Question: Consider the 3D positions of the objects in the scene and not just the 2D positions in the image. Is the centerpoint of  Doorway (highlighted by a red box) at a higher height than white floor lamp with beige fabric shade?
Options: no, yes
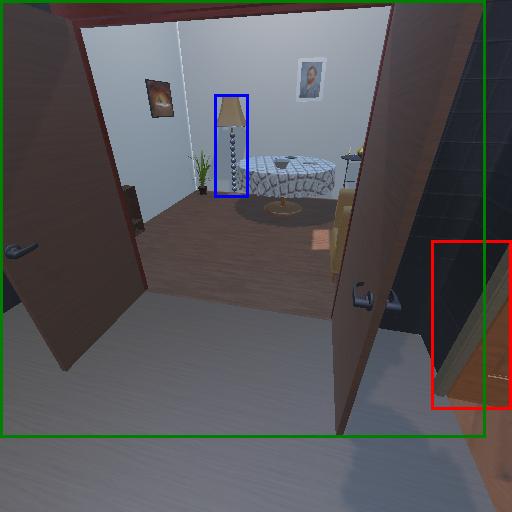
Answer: no